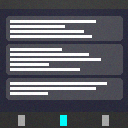
Screen state: on